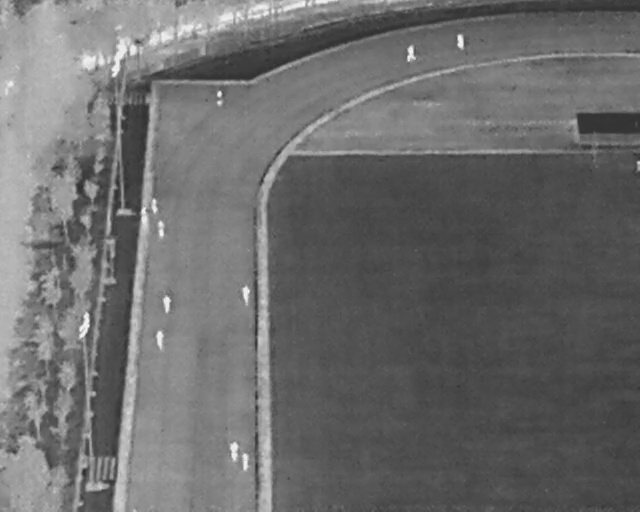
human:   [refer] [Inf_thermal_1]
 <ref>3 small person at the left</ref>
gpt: <box>[[22, 39, 25, 40, 2], [21, 41, 23, 42, 2], [23, 43, 26, 45, 2]]</box>

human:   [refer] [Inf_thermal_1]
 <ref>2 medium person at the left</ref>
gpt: <box>[[24, 58, 27, 60, 2], [23, 65, 26, 67, 2]]</box>

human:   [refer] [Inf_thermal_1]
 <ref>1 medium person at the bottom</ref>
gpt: <box>[[35, 87, 38, 89, 2]]</box>